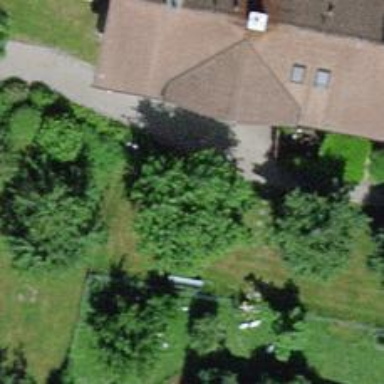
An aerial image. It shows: Broadleaved tree with lush leaves.